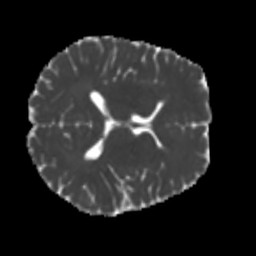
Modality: MD
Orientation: axial
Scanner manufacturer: siemens
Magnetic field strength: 3 T
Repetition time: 4 s
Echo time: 0.0594 s